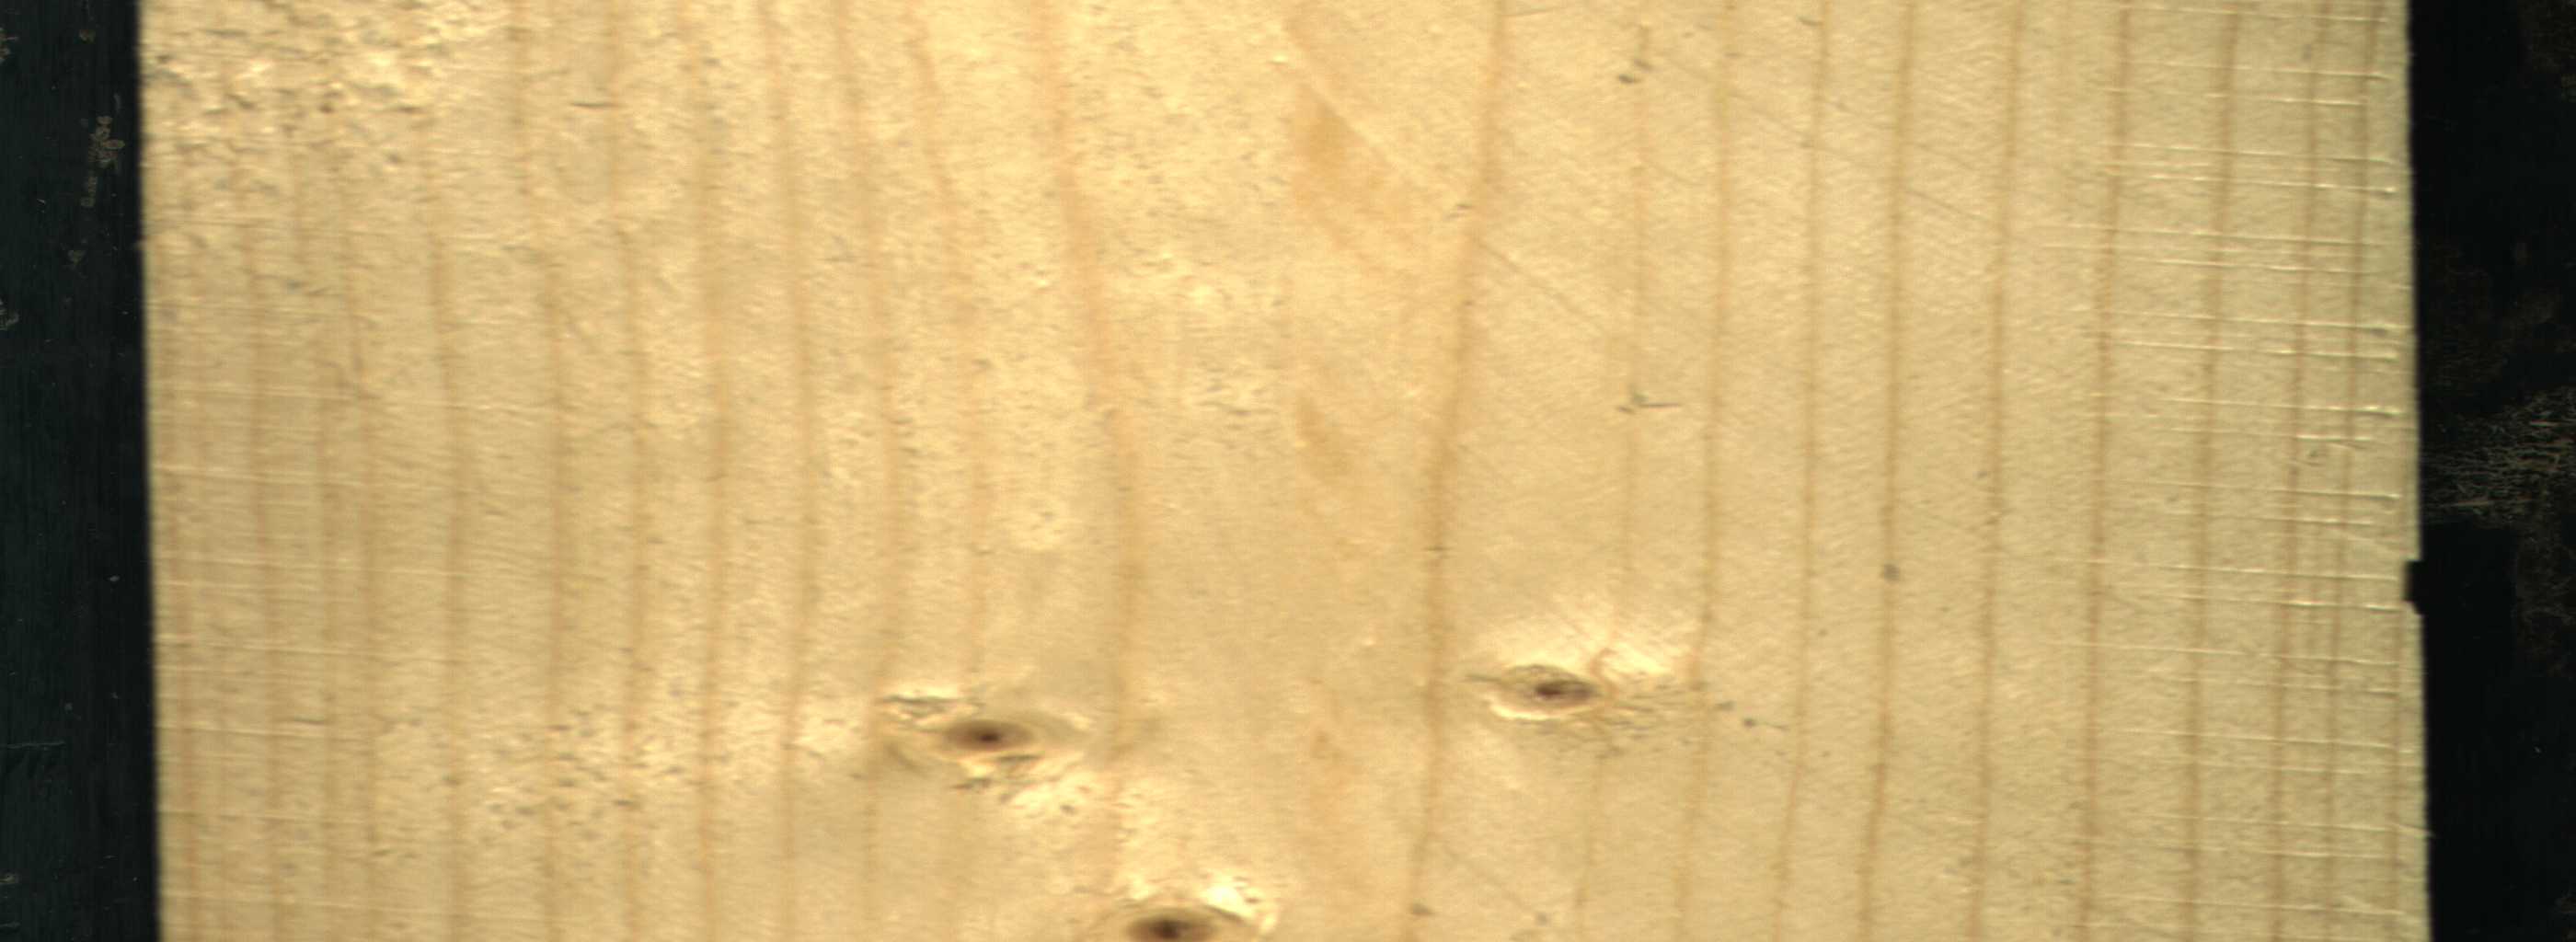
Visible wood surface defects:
Live_Knot
Live_Knot
Live_Knot